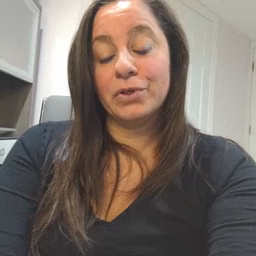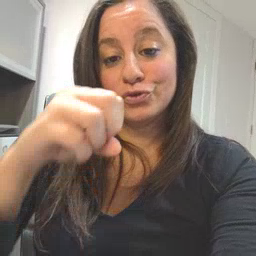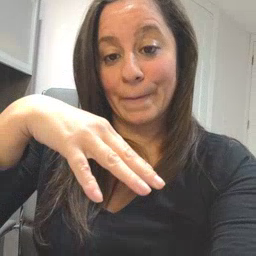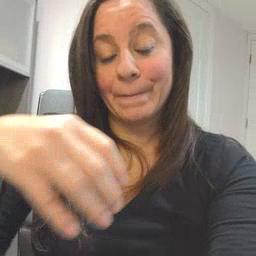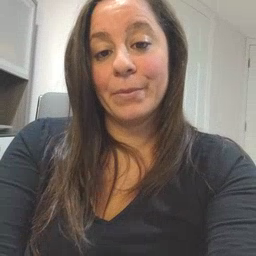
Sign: drop